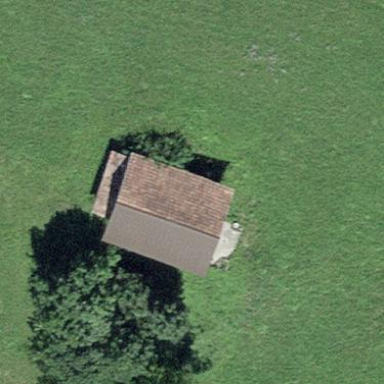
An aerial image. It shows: Barn.